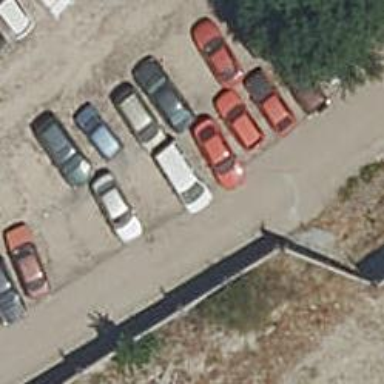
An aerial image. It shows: Road serving as parking aisle.